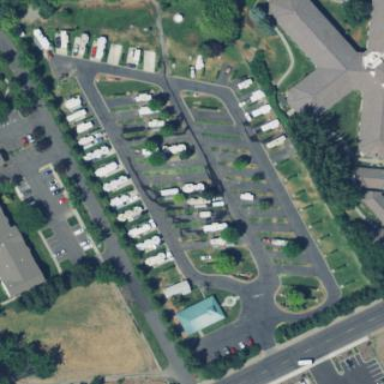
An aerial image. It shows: Caravan site for tourism.